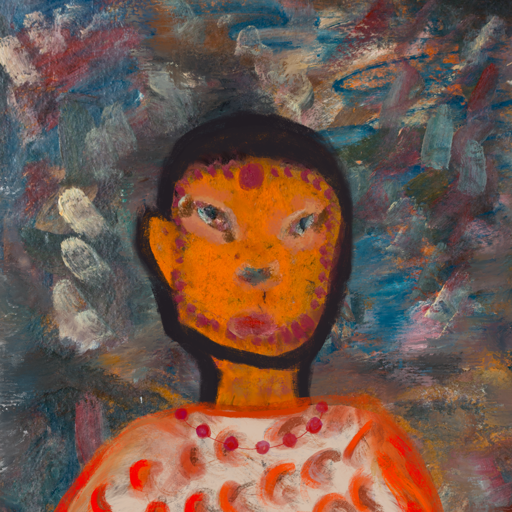
Background: Boggyland, Head And Neck Front: Doll, Face Front: Boggyland, Bust: Rupkatha, Hair Front: Blank, Head Accessory: Blank, Second Necklace: Blank, Necklace: Irani_3, Baby: Blank